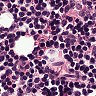
Metastatic tissue present: no